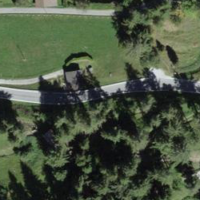
EUNIS habitat code: 43
Species observed at this site:
Euphorbia cyparissias
Silene dioica